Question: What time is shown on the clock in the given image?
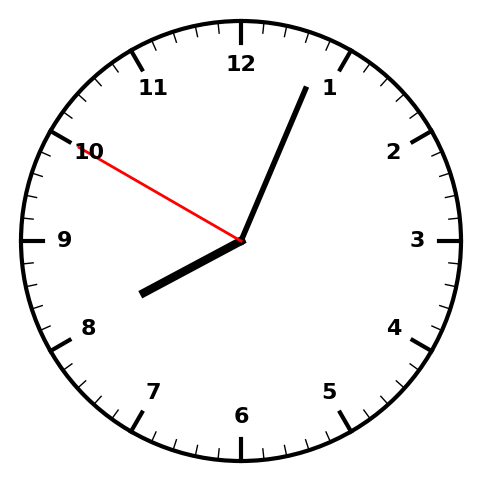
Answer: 08:03:50